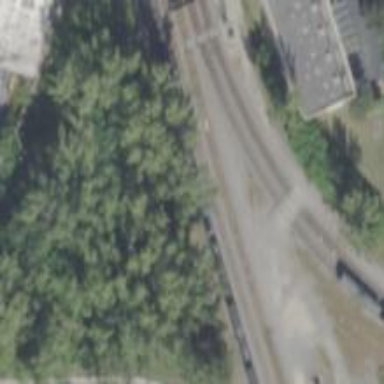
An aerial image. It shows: Railway track.